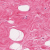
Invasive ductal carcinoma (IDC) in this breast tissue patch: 0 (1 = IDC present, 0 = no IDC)